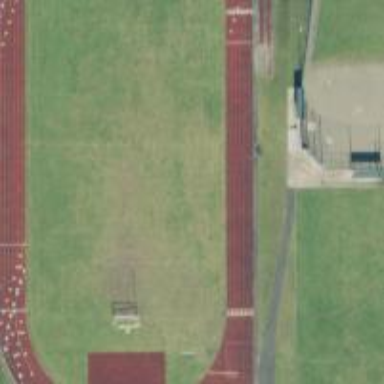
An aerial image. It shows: Pitch for American football.